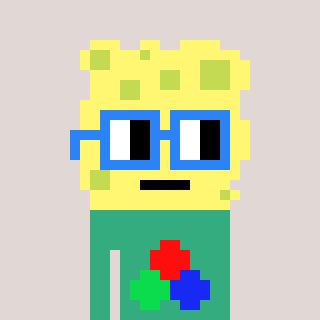
a pixel art character with square blue glasses, a sponge-shaped head and a teal-colored body on a warm background